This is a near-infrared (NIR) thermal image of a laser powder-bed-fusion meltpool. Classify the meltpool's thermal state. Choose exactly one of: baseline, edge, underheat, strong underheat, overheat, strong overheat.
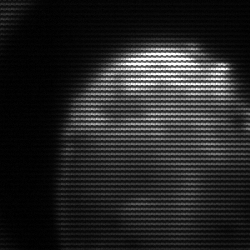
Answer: edge